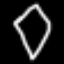
Label: diamond